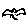
Label: bird